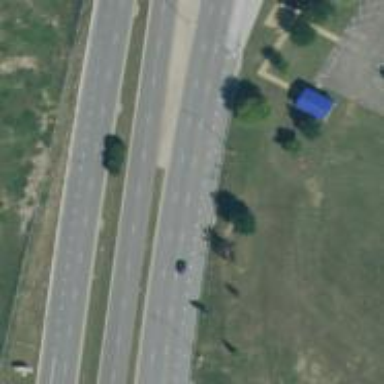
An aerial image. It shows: Expressway with asphalt surface and classified as primary highway.